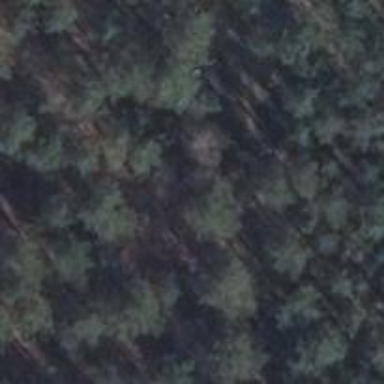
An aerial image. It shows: Forest area.